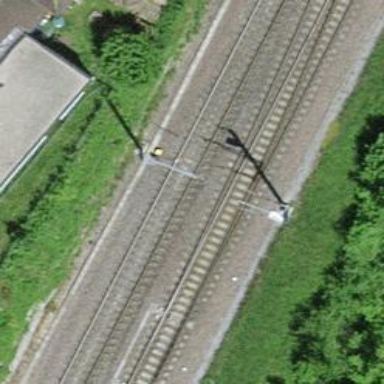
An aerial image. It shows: Railway siding with one electrified track and contact line for powering the train.